Question: I need to create a corner block with CSS & html5.
Can somebody help me? Thanks.
first of all, it should be div. I have image on my site, this is screen:

'''
#triangle-down {
width: 0;
height: 0;
border-left: 50px solid transparent;
border-right: 50px solid transparent;
border-top: 100px solid red;
}
'''
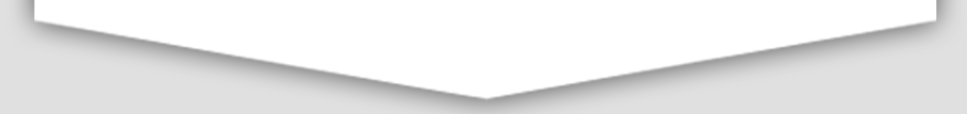
Answer: Are you looking to make a triangular div show up under your rectangular div? If so see this <URL>.
The CSS:
'''
.triangle {
width: 0;
height: 0;
border-left: 100px solid transparent;
border-right: 100px solid transparent;
border-top: 40px solid #999;
}
'''
The HTML:
'''
<div class="triangle"></div>
'''